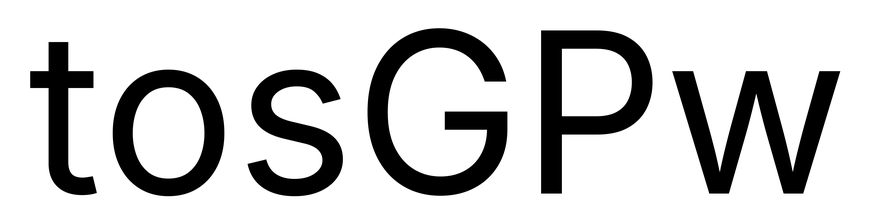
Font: Inter_Regular